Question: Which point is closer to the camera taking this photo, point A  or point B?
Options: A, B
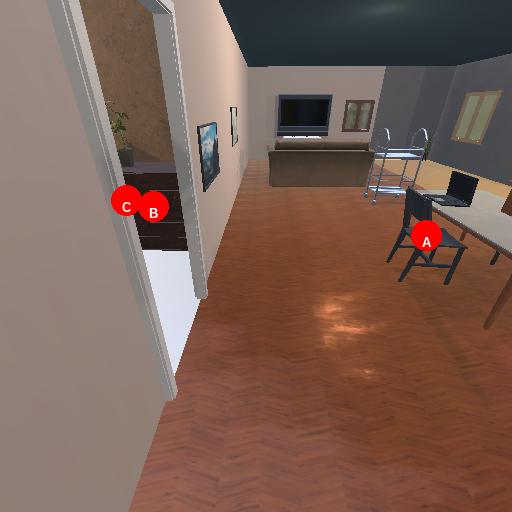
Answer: A